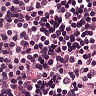
Metastatic tissue present: no